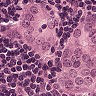
Metastatic tissue present: yes